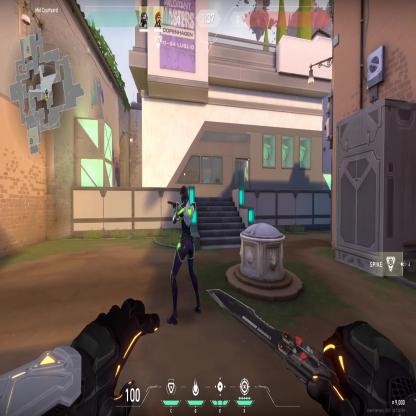
Label: teammate